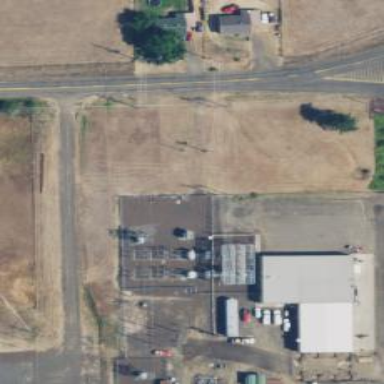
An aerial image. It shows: Power substation.